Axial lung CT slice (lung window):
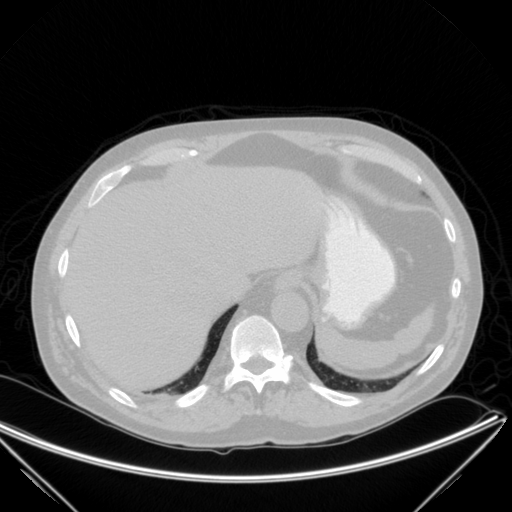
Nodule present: no